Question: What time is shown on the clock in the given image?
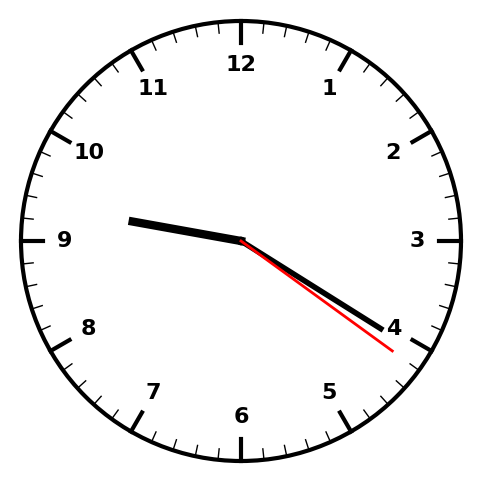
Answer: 09:20:21